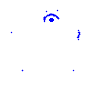
Particle: pion